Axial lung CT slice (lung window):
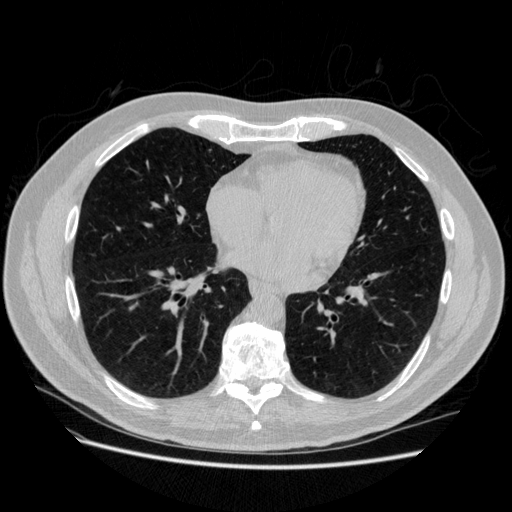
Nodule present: no